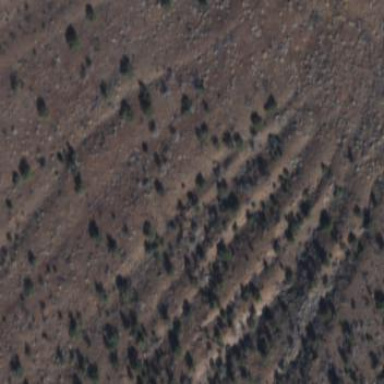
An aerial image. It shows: Evergreen woodland with needle-leaved trees.